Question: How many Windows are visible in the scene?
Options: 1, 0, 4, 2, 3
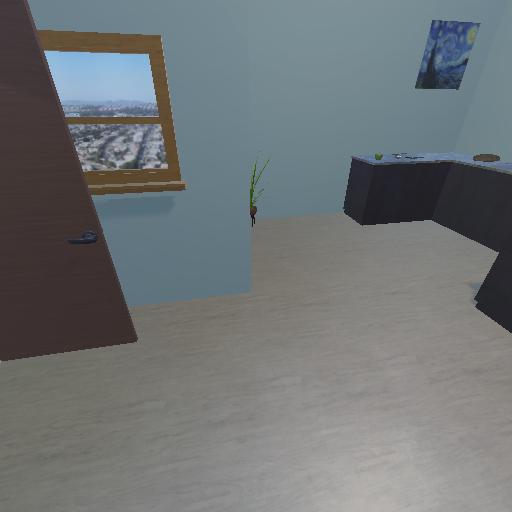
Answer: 1